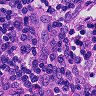
Metastatic tissue present: no